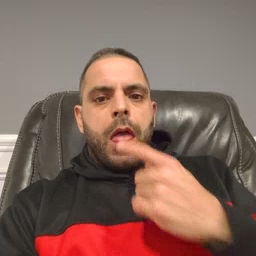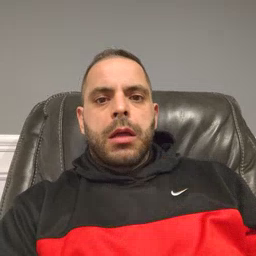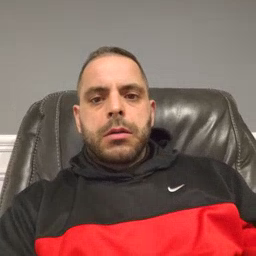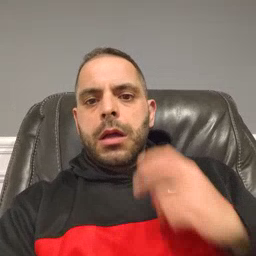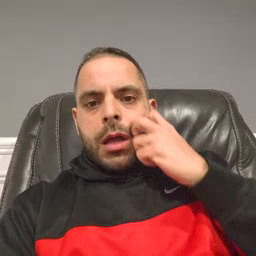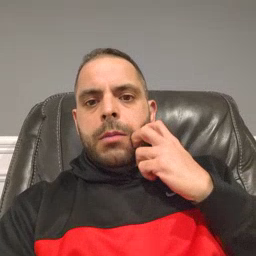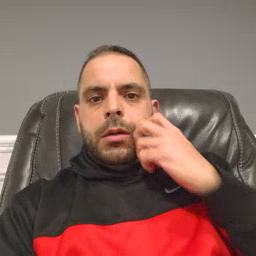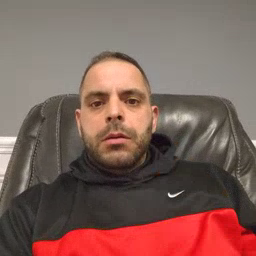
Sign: gum